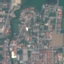
Land use / land cover class: Residential